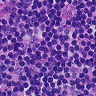
Metastatic tissue present: no